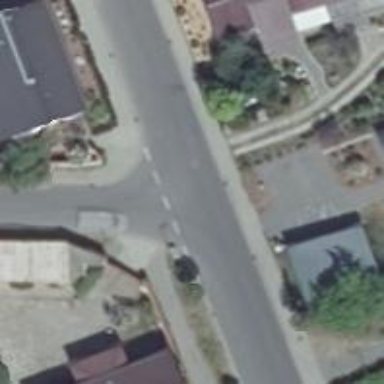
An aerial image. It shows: Residential road with asphalt surface and sidewalk on the left side.